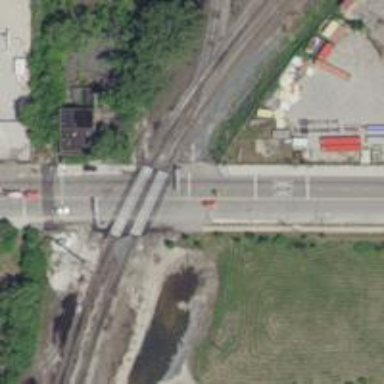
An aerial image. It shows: Railway crossing.